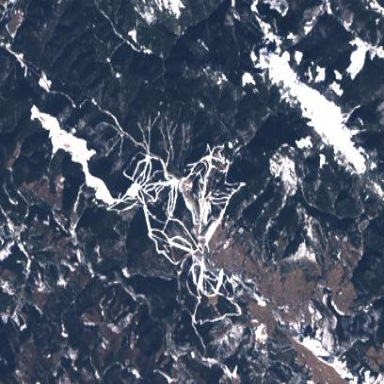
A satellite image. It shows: Area designated for winter sports.